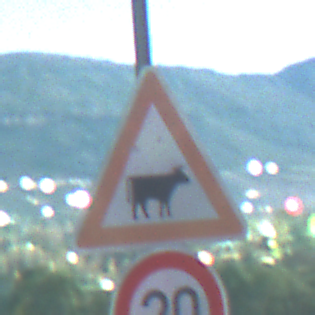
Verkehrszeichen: ViehtriebLinks
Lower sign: Geschwindigkeit20
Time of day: Night
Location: Outdoor (Nature)
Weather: PartlyCloudy
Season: NotSpecified
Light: Natural